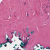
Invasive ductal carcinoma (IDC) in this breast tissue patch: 0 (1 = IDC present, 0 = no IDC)